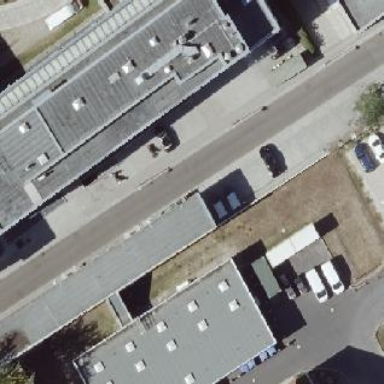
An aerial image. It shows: Hospital building.